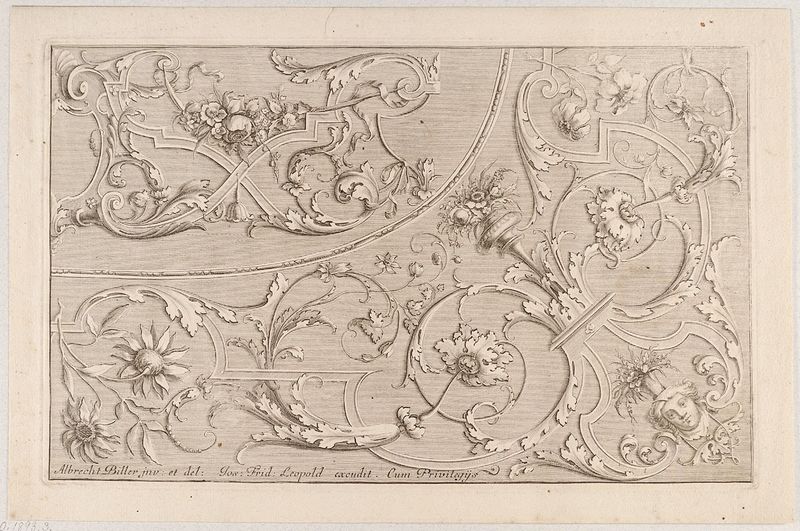
Titel: Blatt aus der Folge 'Wandschilder, Friese, Tischplatte und Tisch für getriebene Silberarbeit'
Künstler: Albrecht Biller
Standort: Hamburg
Institution: Museum für Kunst und Gewerbe Hamburg
Schlagwörter: tisch, barock, papier, grafik, graphik, fotografie, photographie, maske, druckgraphik, druckgrafik, stich, tischplatte, girlanden, laubwerk, blattwerk, kupferstich, bandelwerk, reproduktionen, blumenornamente, barockzeit, barockzeitalter, blumengewinde, druckerzeugnisse, ornamentstich, vorlageblätter